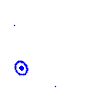
Particle: pion